Question: Well, I have some static website files that are required to be added to my project's Resources, so i normally selected build action "Resource" but for some reason whenever i rebuild the solution i get this strange error. After fiddling around for couple of hours i noticed that somehow visual studio doesn't include file extensions when naming a resource so i narrowed down the conflict to be in the 'fonts' folder.
]
Questions
-
Notes
- 'Build''Rebuild'
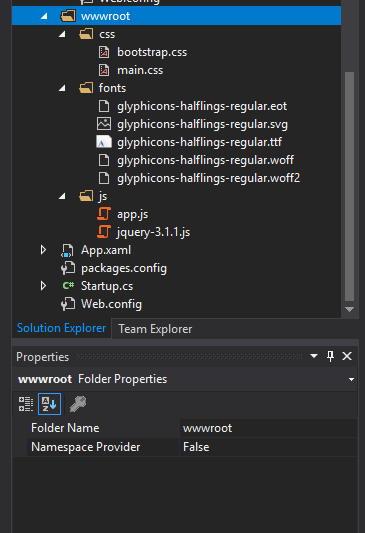
Answer: Check if there is an item in your project file being referenced twice. In question <URL> this has happened after a code merge.
After removing that duplicate reference, clean the project and manually delete 'obj' and 'bin' folder - just to be sure.